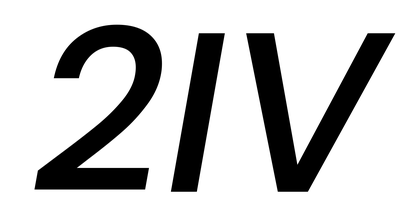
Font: Poppins-MediumItalic